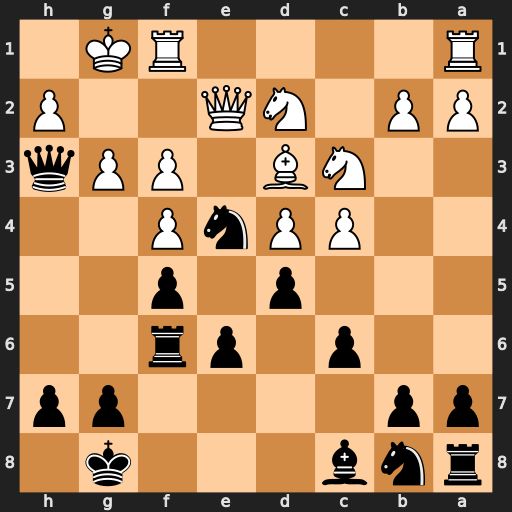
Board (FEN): rnb3k1/pp4pp/2p1pr2/3p1p2/2PPnP2/2NB1PPq/PP1NQ2P/R4RK1
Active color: b
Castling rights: -
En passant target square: -
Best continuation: Nxg3 Qg2 Qxg2+